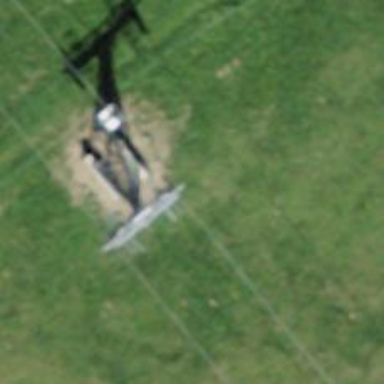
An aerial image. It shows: Pylon used for aerialway.